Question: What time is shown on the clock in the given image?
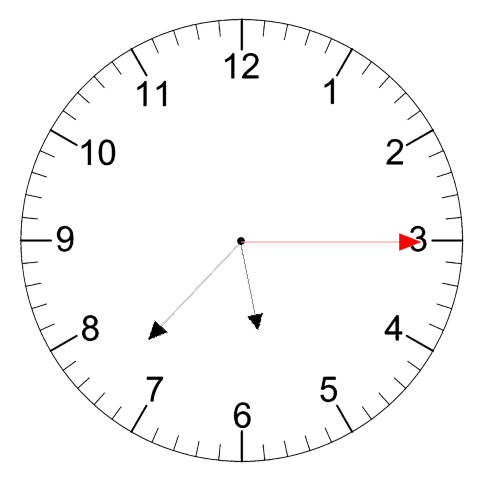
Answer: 05:37:15